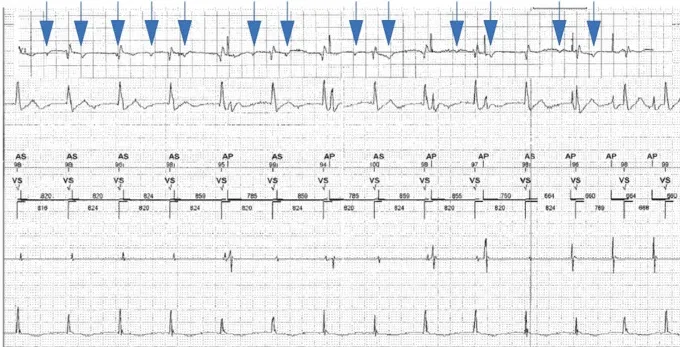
A: Pacemaker setting is AAI 70 bpm until the last three beats, at which point it transitions to AAI 90 bpm. Telemetry ECG lead V1 shows dissociated P-waves (marked by. ) at a rate of 100 bpm to 110 bpm with an accelerated junctional rhythm of 73 bpm. Atrial electrograms, with the lowest sensitivity threshold, intermittently undersensed low-amplitude atrial signals with long AV intervals of 816 ms to 824 ms and, most notably, without evidence of sensing the dissociated surface P-waves. The last two beats of intracardiac tracing show that the small atrial signal is absent with atrial pacing and the acceleration of ventricular activity to 90 bpm with an AV delay of 200 ms, further supporting the idea that the small atrial signals represent donor atrium with isorhythmic dissociation from the underlying junctional rhythm. Alternatively, the low-amplitude atrial signals can represent far-field ventricular signals that are not present at the end of the strip due to amplitude autogain from the device programmer in the setting of consistent atrial pacing.
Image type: electrography (ekg)